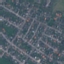
Land use / land cover class: Residential